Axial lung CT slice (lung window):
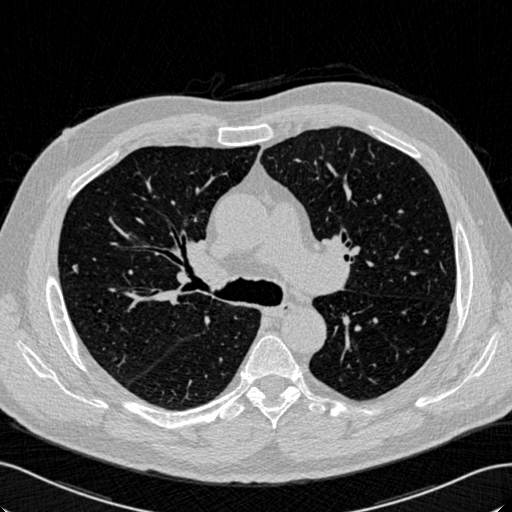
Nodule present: yes
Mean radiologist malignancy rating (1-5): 3